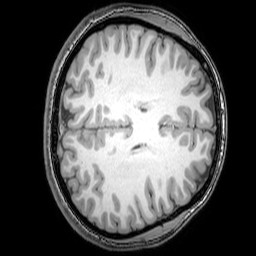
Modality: T1w
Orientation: axial
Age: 20
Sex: female
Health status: healthy
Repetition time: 0.081 s
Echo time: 0.037 s